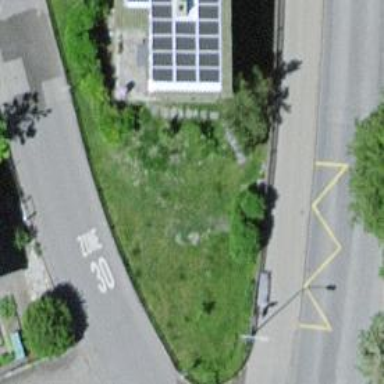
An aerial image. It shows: Bus stop with platform for public transport.